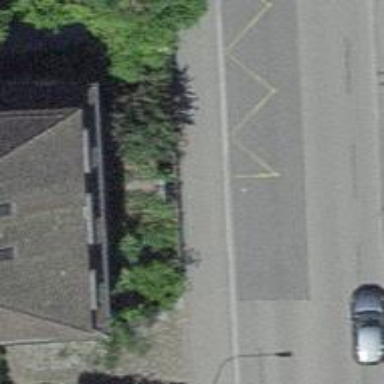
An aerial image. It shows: Platform for public transport. The platform is located by the road.